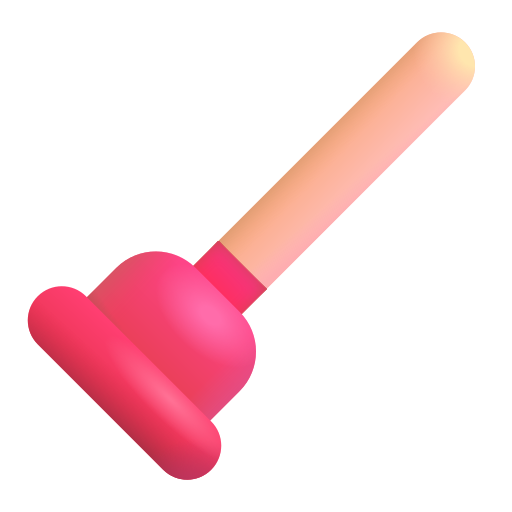
plunger color